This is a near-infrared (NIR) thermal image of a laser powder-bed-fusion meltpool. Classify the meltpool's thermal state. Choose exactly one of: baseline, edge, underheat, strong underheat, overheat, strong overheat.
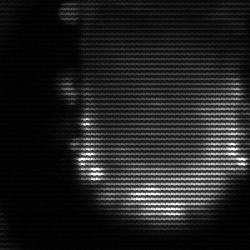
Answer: baseline